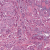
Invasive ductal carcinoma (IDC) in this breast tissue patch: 1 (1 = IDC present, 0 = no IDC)